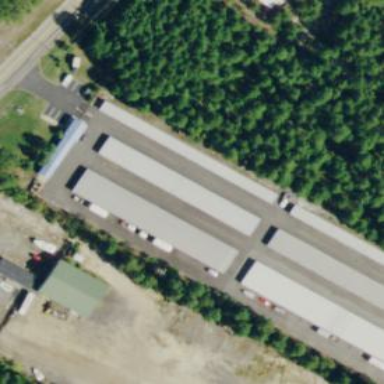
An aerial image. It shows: Storage rental shop located in building.